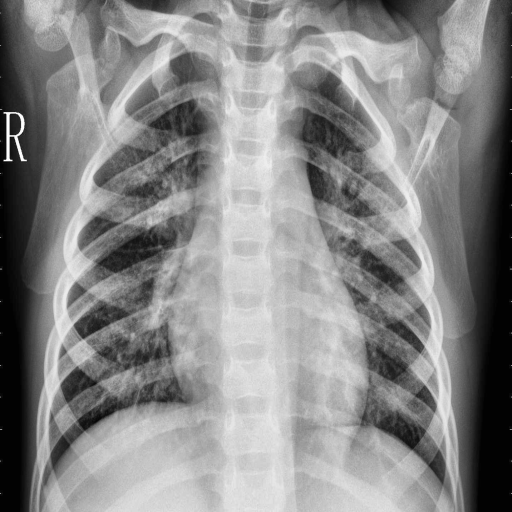
Finding: PNEUMONIA